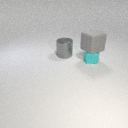
small cyan metal cube below large gray rubber cube